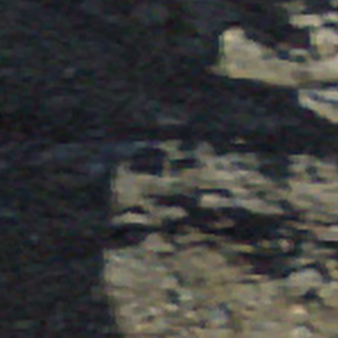
Label: other